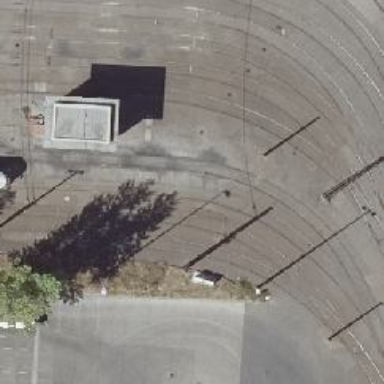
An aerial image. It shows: Tram railway service yard with electrified contact line.